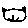
Label: cat